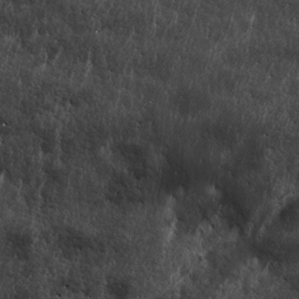
Label: non_frost